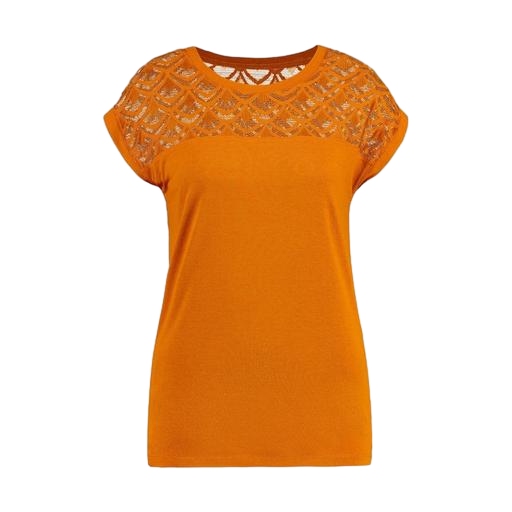
lace-yoke t-shirt, lace yoke tee, short-sleeve top only macy, white background